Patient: sex M, age 60
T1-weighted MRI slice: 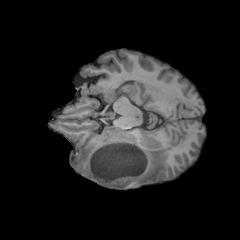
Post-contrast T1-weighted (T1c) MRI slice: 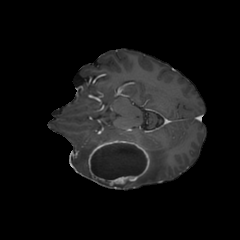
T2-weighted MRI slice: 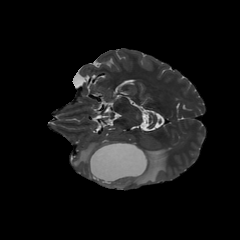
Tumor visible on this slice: yes
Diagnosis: Glioblastoma, IDH-wildtype
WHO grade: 4